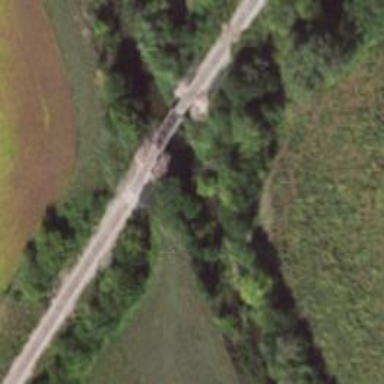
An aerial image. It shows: Railway bridge.